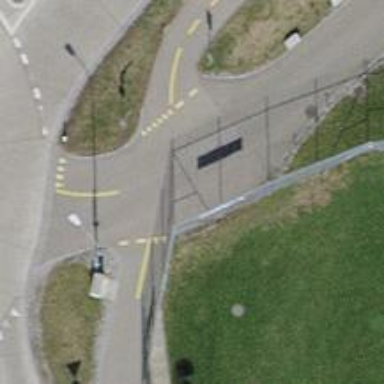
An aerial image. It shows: Unmarked road crossing.